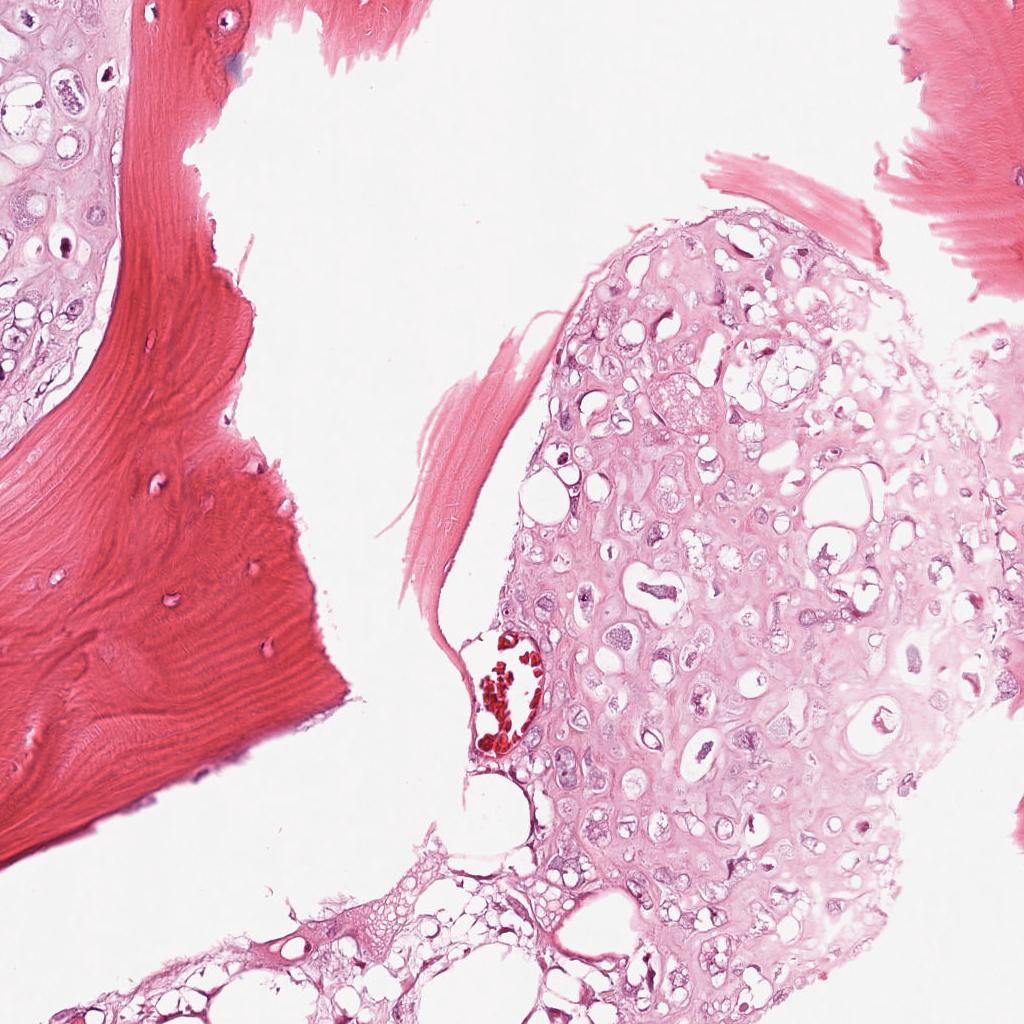
Label: Viable